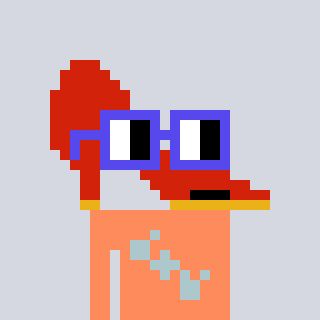
a pixel art character with square blue glasses, a highheel-shaped head and a peachy-colored body on a cool background